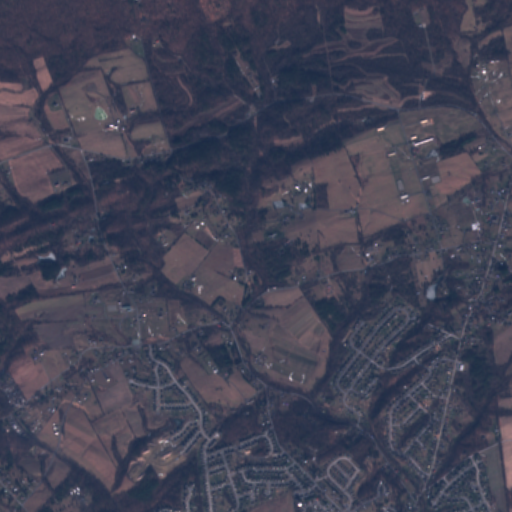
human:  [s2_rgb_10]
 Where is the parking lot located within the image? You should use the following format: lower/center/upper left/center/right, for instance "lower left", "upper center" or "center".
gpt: The parking lot is located in the upper right of the image.
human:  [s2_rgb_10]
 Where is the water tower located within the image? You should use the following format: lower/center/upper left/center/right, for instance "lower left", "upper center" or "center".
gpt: The water tower is located in the lower center of the image.
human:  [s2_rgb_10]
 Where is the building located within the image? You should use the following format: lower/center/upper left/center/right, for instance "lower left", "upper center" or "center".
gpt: The building is located in the center right of the image.
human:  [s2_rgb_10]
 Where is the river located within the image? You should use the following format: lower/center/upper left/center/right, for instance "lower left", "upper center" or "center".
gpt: The river is located in the lower right of the image.
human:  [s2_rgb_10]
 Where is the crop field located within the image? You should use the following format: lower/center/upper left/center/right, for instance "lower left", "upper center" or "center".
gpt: There is no crop field in the image.